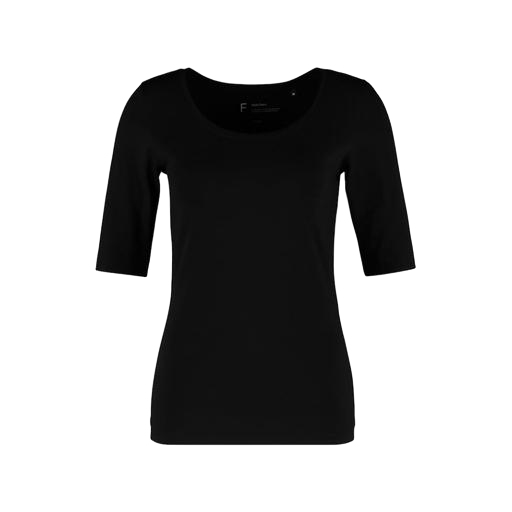
black three-quarter-sleeve scoop-neck t-shirt only macy, black stretch scoop tee, black scoop neck t-shirt, white background